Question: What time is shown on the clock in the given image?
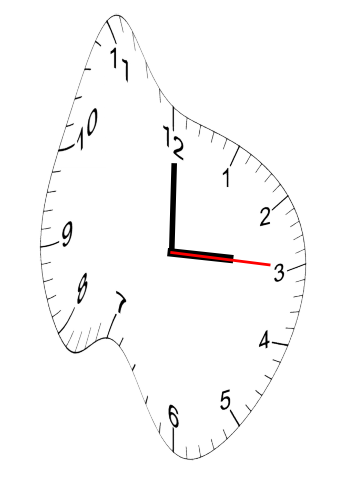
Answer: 03:00:15